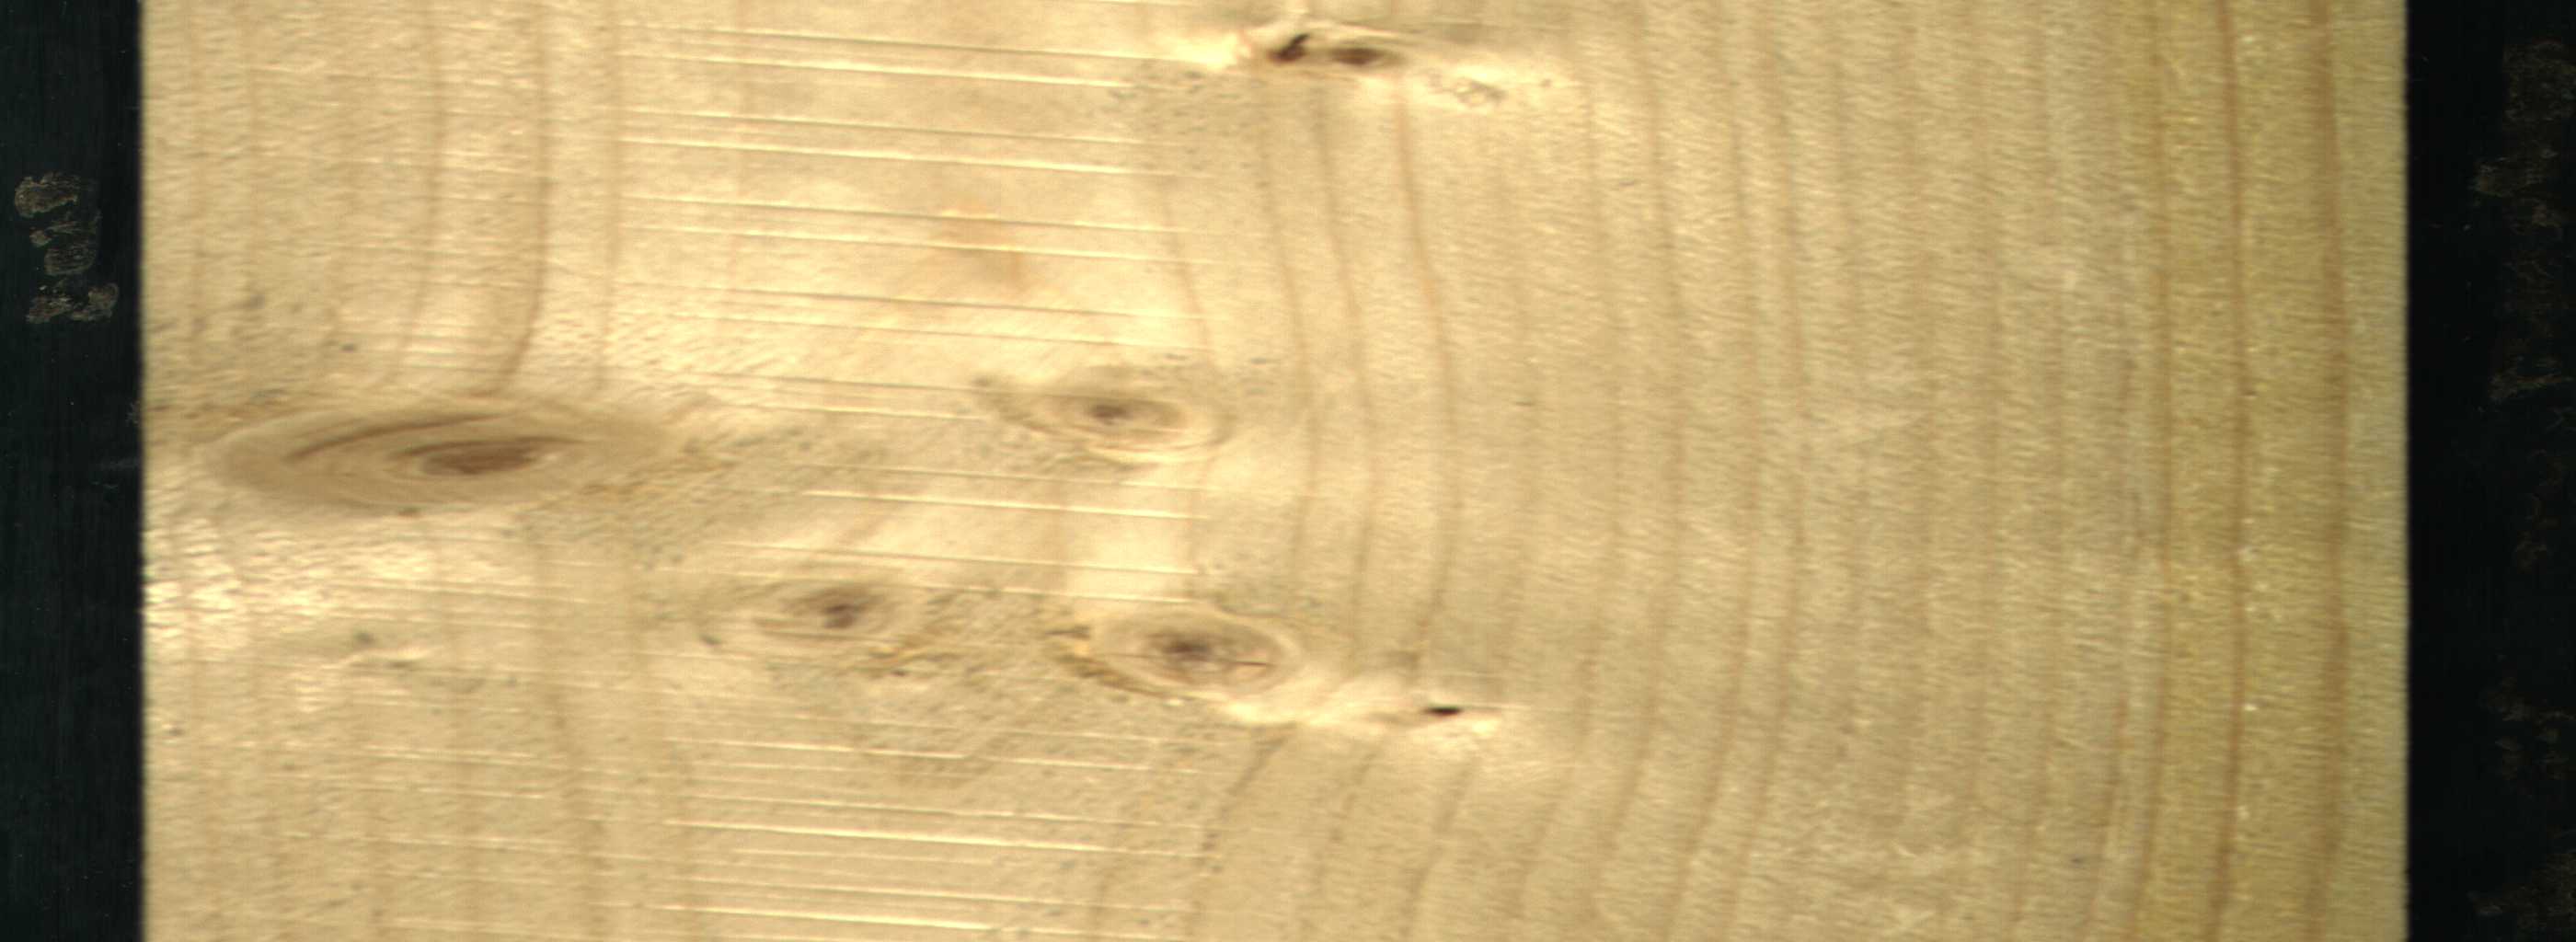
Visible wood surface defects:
Live_Knot
Live_Knot
Live_Knot
Live_Knot